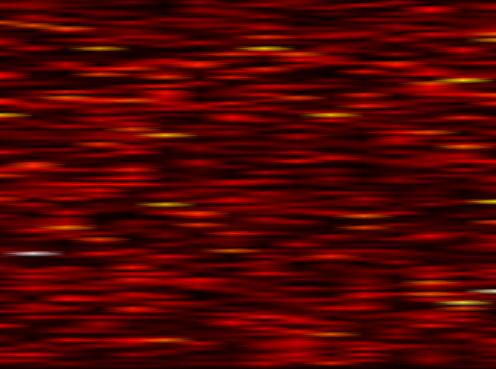
Label: FOFDM